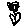
Label: flower